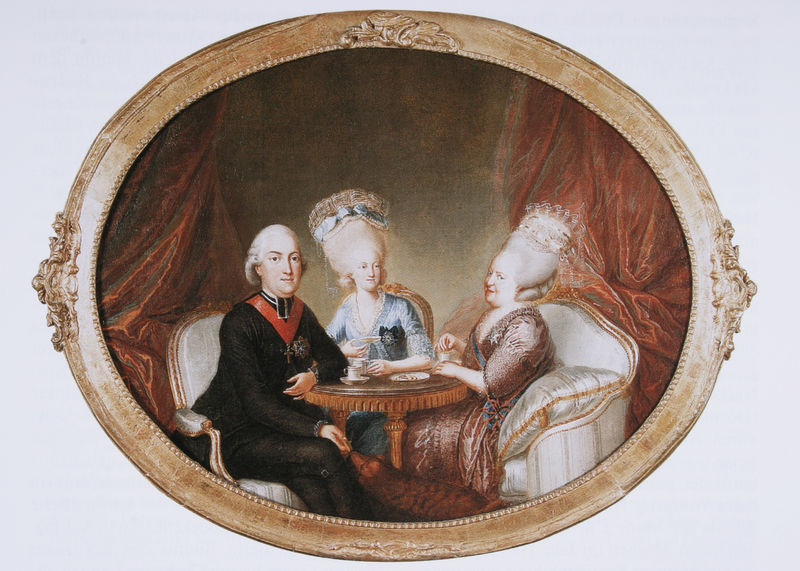
Titel: Clemens Wenzeslaus von Sachsen, Kurfürst von Trier, und dessen Schwestern Maria Kunigunde und Maria Christine von Sachsen
Künstler: Benedikt Beckenkamp
Standort: Mainz
Institution: Landesmuseum
Schlagwörter: blau, dunkel, gruppe, hand, körper, mann, schatten, umhang, weiß, frauen, menschen, ocker, sitzen, ausschnitt, braun, damen, finger, frankreich, frau, frisur, frisuren, grau, haar, hell, hintergrund, holz, kleid, kleider, licht, mund, männer, nase, orange, raum, schmuck, schwarz, stirn, stuhl, stühle, tisch, zimmer, blick, hund, rot, schloss, beige, gesellschaft, ornament, schleife, anzug, blond, hose, trinken, wand, alte, arm, arme, augen, band, barock, falten, haarschmuck, kleidung, mensch, rahmen, samt, silber, stein, teller, bildnis, blicken, hals, hände, innenraum, möbel, portrait, porträt, tischbein, tischdecke, vorhang, öl, auge, geistlicher, gold, interieur, reich, sessel, stoff, stoffe, adel, drei, familie, familienporträt, klassizismus, mutter, paar, personen, saum, person, brosche, dekolletee, kinn, krone, lippen, locke, locken, perle, perlen, puder, rokoko, rosa, schultern, seide, oval, rund, beine, perücke, bein, wangen, bilderrahmen, sofa, armlehne, lehne, zwei, hof, haarband, kaiser, kissen, falte, gardinen, polster, salon, tapete, vorhänge, kaffee, runde, ornamente, atelier, tischchen, tasse, tee, bauch, edel, holzrahmen, rüsche, rüschen, ölfarbe, ölfarben, satin, kante, wände, katze, medaillon, porzellan, kreuz, beton, blondine, füttern, tischbeine, geschirr, untertasse, uniform, orden, scherpe, schwester, tischplatte, brokat, strähne, tassen, sessek, besuch, ehepaar, pope, pastor, priester, historismus, medaille, greisin, gerahmt, perücken, bänder, oma, kopfschmuck, verzierungen, porcellan, familienportrait, v ausschnitt, gepudert, rondo, aristokratie, pompös, gepflegt, füttert, ellipse, volumen, nobel, verwandte, elliptisch, teestunde, rotes band, edek, haarsträne, hochfrisuren, oal, maria theresia, e, blau+, beichtvater mit rokkodamen, lanyard